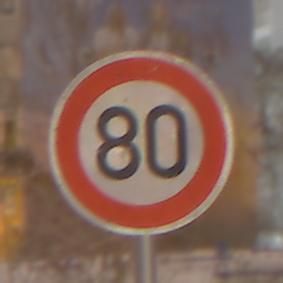
Verkehrszeichen: Geschwindigkeit80
Umgebung: Outdoor, Urban
Tageszeit: Night
Wetter: Overcast
Licht: Artificial
Jahreszeit: Winter
Kontrast: MediumContrast